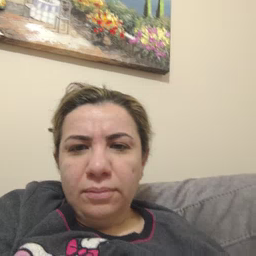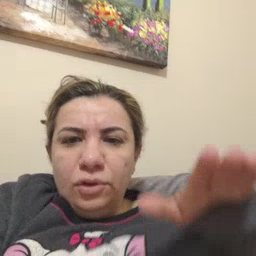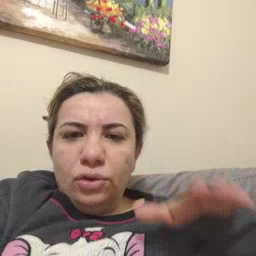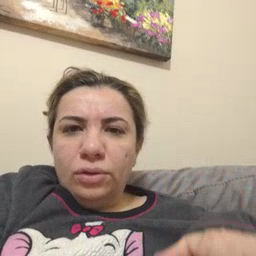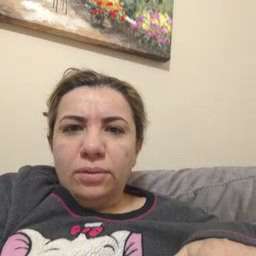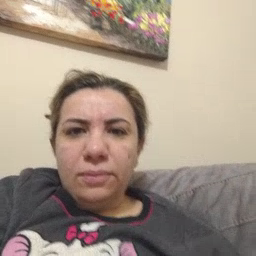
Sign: child